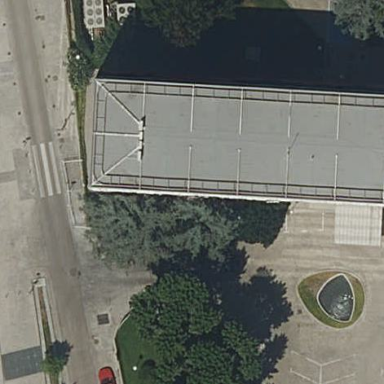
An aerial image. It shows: Research institute building.